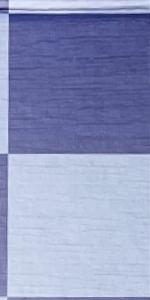
Label: Empty